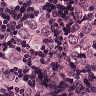
Metastatic tissue present: yes